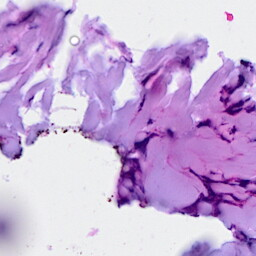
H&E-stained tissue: Breast